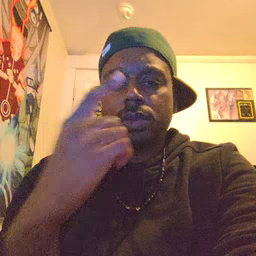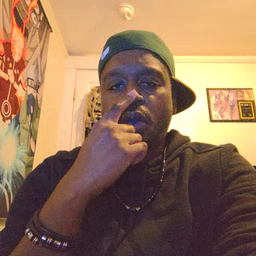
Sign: nose